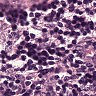
Metastatic tissue present: no